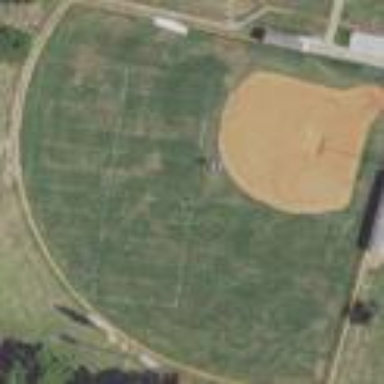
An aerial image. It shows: Baseball pitch for leisure land.